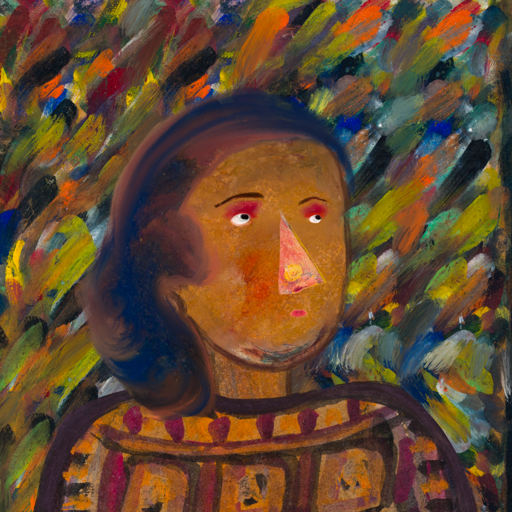
Background: An_Impression, Head And Neck Side: Pipe, Face Side: Irani, Bust: Doll, Hair Side: Mother_And_Son_Son, Head Accessory: Blank, Second Necklace: Blank, Necklace: Blank, Baby: Blank